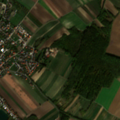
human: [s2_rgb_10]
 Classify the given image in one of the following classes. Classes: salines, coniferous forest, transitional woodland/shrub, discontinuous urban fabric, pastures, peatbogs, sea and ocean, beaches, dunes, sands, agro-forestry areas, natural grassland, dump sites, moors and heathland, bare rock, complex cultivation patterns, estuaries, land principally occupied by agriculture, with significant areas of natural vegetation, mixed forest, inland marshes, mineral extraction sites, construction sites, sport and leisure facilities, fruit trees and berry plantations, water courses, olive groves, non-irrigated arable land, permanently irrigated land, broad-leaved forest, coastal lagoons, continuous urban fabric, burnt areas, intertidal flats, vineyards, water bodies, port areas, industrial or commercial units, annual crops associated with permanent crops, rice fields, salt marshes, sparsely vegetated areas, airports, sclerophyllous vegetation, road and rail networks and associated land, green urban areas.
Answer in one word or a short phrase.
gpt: discontinuous urban fabric, non-irrigated arable land, complex cultivation patterns, broad-leaved forest